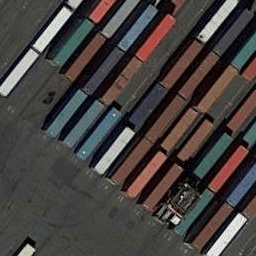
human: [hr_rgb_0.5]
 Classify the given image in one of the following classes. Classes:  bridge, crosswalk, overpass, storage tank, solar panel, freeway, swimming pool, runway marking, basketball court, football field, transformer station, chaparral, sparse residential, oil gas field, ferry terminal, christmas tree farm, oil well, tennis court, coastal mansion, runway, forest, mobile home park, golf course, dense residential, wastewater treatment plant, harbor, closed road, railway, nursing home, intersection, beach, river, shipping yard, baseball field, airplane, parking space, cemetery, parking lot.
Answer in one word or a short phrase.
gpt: shipping yard